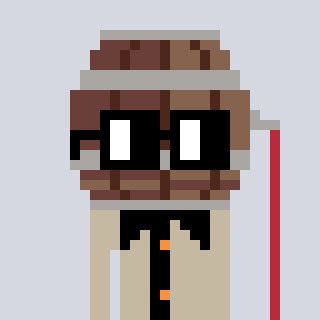
a pixel art character with square black glasses, a wine barrel-shaped head and a bege-colored body on a cool background